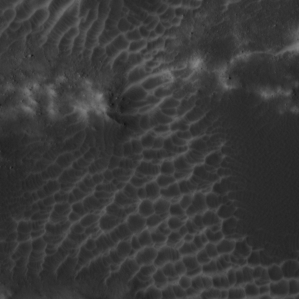
Label: non_frost